This time-frequency spectrogram was computed from a bearing vibration snapshot; brighter regions carry more energy. Diagnose the bearing from this image, choosing from: normal, inner_race, outer_race, ball.
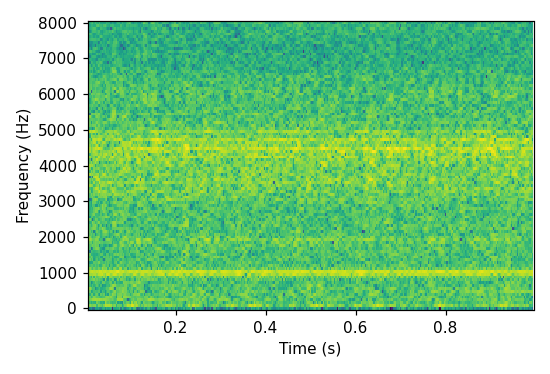
Answer: outer_race